Field crop: tomato
Growth stage: 1
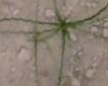
Species: cyperus